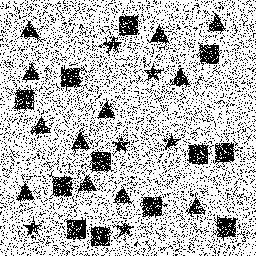
Squares: 12
Triangles: 12
Stars: 6
Total shapes: 30